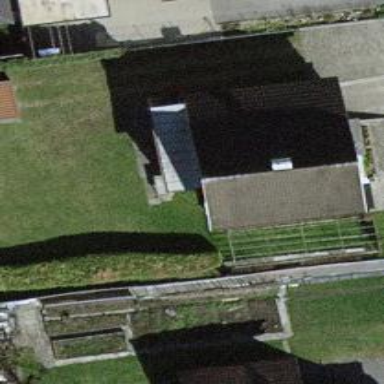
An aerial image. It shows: Detached building.